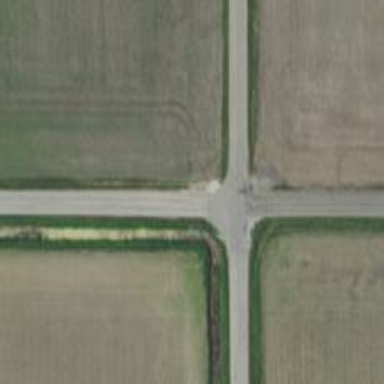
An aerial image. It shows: Unclassified road.